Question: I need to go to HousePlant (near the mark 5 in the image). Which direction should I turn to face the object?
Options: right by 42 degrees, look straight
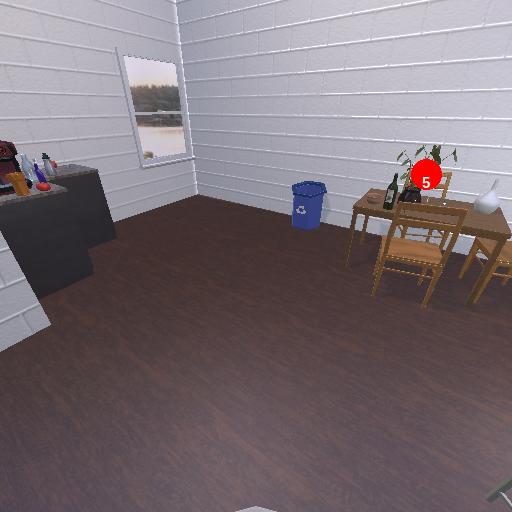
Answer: right by 42 degrees